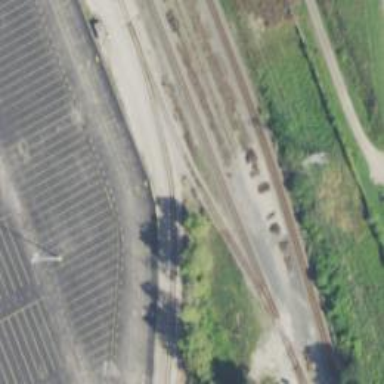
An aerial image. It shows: Railway yard in service.